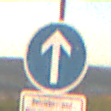
Verkehrszeichen: VorgeschriebeneFahrtrichtungGeradeaus
Zusatzzeichen unten: BesondereFahrzeugeUndTransportgueter9
Umgebung: Outdoor, Nature
Tageszeit: SunriseSunset
Wetter: PartlyCloudy
Licht: Natural
Jahreszeit: NotSpecified
Kontrast: HighContrast